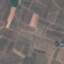
Land use / land cover: PermanentCrop